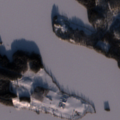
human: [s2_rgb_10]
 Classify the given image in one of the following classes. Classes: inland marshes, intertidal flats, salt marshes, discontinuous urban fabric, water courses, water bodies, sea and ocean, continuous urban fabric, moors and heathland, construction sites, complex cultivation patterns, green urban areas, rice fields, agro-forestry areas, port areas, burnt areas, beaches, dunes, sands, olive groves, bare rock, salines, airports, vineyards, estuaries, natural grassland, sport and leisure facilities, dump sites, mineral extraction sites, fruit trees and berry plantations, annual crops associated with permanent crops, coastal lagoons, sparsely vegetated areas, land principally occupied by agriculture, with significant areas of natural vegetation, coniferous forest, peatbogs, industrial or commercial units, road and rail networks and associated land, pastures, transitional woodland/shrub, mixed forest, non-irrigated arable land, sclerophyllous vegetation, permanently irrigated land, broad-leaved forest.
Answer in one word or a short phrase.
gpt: coniferous forest, mixed forest, water bodies